Question: I have a little problem with my PHP code for a table filled with some of my database content. I tried to separate every registration from table in a div. What can I do to get rid of that space visible on the second and third registration div?

'''
<?php
$selected = $DBcon->query("SELECT * FROM lucrari, editors");
while($row = mysqli_fetch_array($selected)){
echo '<div class="lucrare">';
echo '<table class="tabel_lucrari">';
echo '<tr>';
echo '<th><div class="titlu_lucrare"><a href="lucrare.php?id_lucrare='.$row['id_lucrare'].'"'.'>'.$row['titlu'].'</a></div></th>';
echo '<th></th>';
echo '<tr>';
echo '<tr>';
echo '<td rowspan="3">'.'<img src="'.$row['avatar'].'">'.'</td>';
echo '<td><div class="text_lucrare">Autor:&nbsp;</div>'.$row['autor'].'</td>';
echo '</tr>';
echo '<tr>';
echo '<td><div class="text_lucrare">Disciplina:&nbsp;</div>'.$row['disciplina'].'</td>';
echo '</tr>';
echo '<tr>';
echo '<td>'.'<div class="text_lucrare">Data postarii:&nbsp;</div>'.$row['data'].'</td>';
echo '</tr>';
echo '</table>';
echo '</div>';
echo '<br>';
}
?>
'''
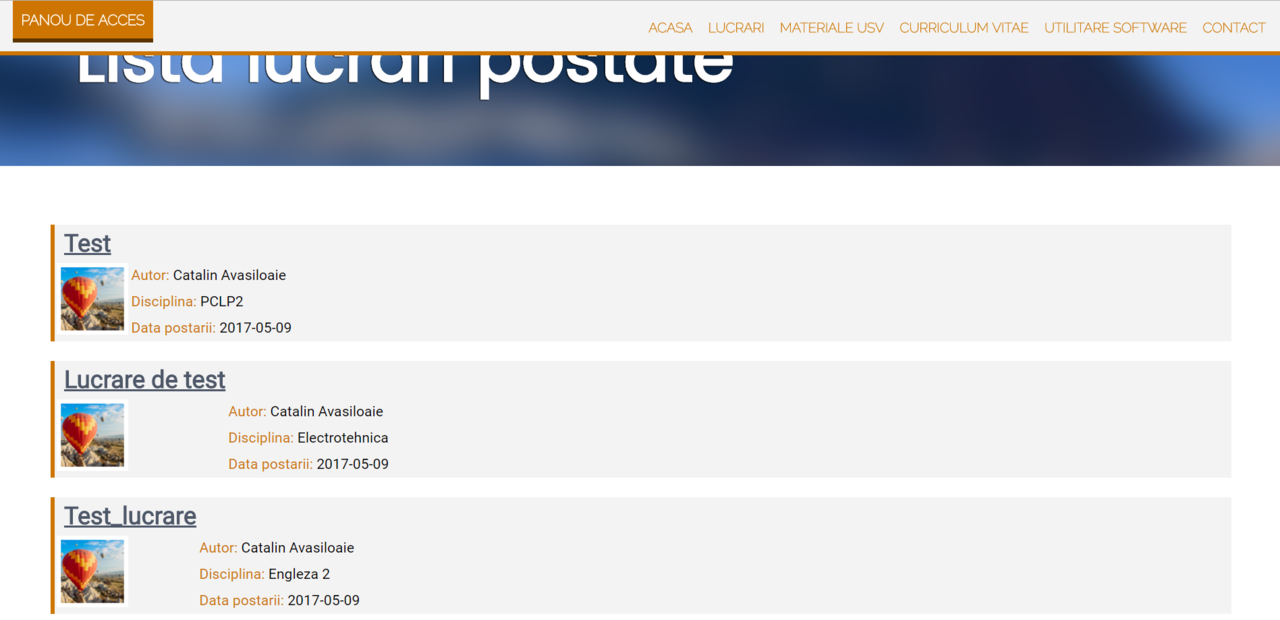
Answer: White space is caused because the width of your 'th' tag is bigger than 'td' where your 'avatar' is. Therefore it resizes whole column.
If you add 'colspan' to 'th' element it should be fine.
'''
<th colspan="2"><div class="titlu_lucrare">
<a href="lucrare.php?id_lucrare='.$row['id_lucrare'].'"'.'>'.$row['titlu'].'</a></div>
</th>
'''